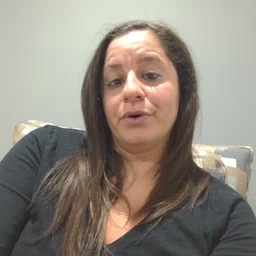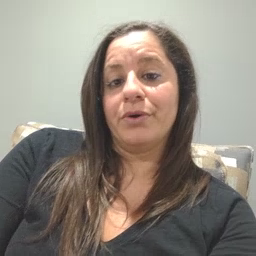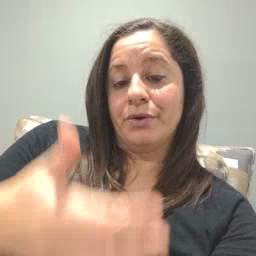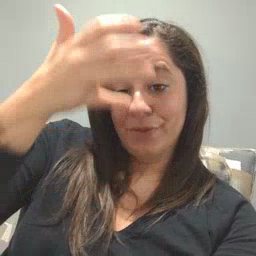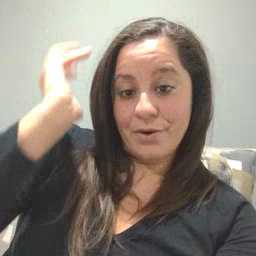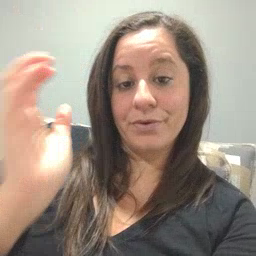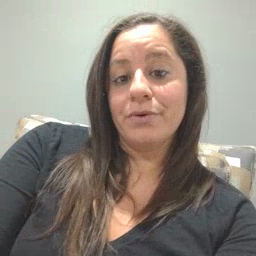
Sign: lion